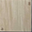
Piece: xx